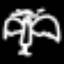
Label: angel